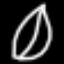
Label: leaf